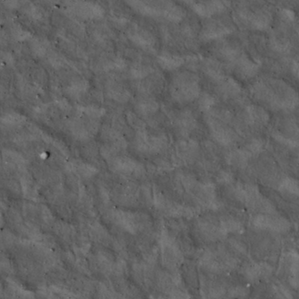
Label: non_frost